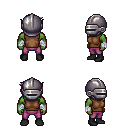
a pixel art fantasy rpg character, male body template, orc, green skin, brown sleeveless shirt, magenta pants, white blonde pixie cut hairstyle, metal helm, white cloth bandages, black shoes, four views (front, back, left, right), 2x2 character sprite sheet, small pixel art, hard edges, no anti-aliasing